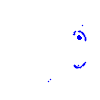
Particle: kaon